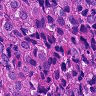
Metastatic tissue present: yes